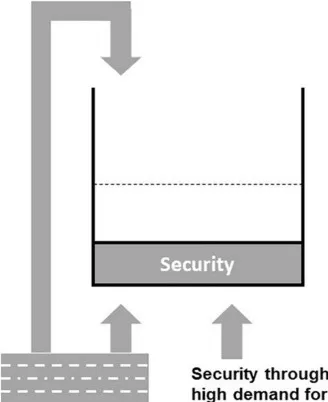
Model of safety regulation modified according to. The dashed line indicates the optimal level. Here, the person experiences no stress and is in emotional equilibrium.
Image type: pathology (masson_trichrome)